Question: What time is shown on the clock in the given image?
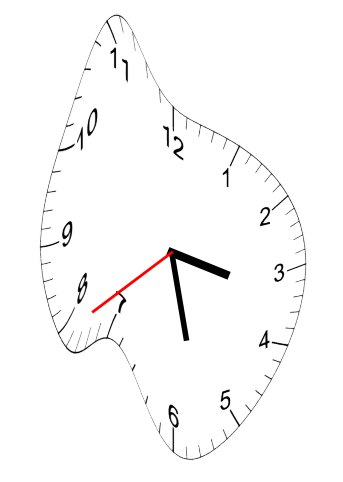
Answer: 03:27:39